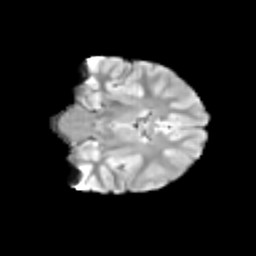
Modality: T2w
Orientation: coronal
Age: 11
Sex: female
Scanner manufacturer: siemens
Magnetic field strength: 3 T
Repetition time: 3.8 s
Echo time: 0.07 s